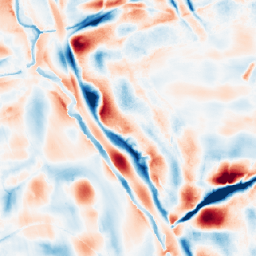
Category: wavelet
Decomposition family: wavelet_biorthogonal
Decomposition parameters: wavelet: bior4.4
level: 5
Upsampling method: area
Upsampling parameters: scale: 4
Upsampling scale: 4